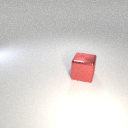
large red metal cube